Question: Here is an image of what I am trying to achieve:

As you can see, there is a slight reflection under the progress bar.
I have a custom progress bar that is heavily based on this code:
<URL>
Note: My code is in VB.
- I would like to draw a reflection of that progress bar under it so it looks similar to the image I have given above. I have been told that one way to do it is using pixels, which need to be done manually. Is that the only option? Is there any other/easier way to do it?
I appreciate your help.
Thanks!
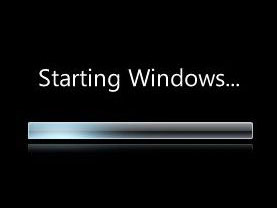
Answer: Are you looking for something like this?

Here is the code:
'''
Dim pgBarReflection As New Bitmap(ProgressBar1.Width, 20)
ProgressBar1.DrawToBitmap(pgBarReflection, ProgressBar1.ClientRectangle)
For x As Integer = 0 To pgBarReflection.Width - 1
For y As Integer = 0 To pgBarReflection.Height - 1
Dim alpha = 255 - 255 * y \ pgBarReflection.Height
Dim clr As Color = pgBarReflection.GetPixel(x, y)
clr = Color.FromArgb(alpha, clr.R, clr.G, clr.B)
pgBarReflection.SetPixel(x, y, clr)
Next y
Next x
Me.CreateGraphics.DrawImage(pgBarReflection, New Point(ProgressBar1.Left, ProgressBar1.Bottom + 10))
'''
If you want greyscale shadow, replace this line
'''
clr = Color.FromArgb(alpha, clr.R, clr.G, clr.B)
'''
with these two:
'''
Dim greyScale As Integer = CInt(clr.R * 0.3 + clr.G * 0.59 + clr.B * 0.11)
clr = Color.FromArgb(alpha, greyScale, greyScale, greyScale)
'''
You will get something like this:

You can play with parameters to make the shadow more realistic.
Solution is based on this article:
<URL>